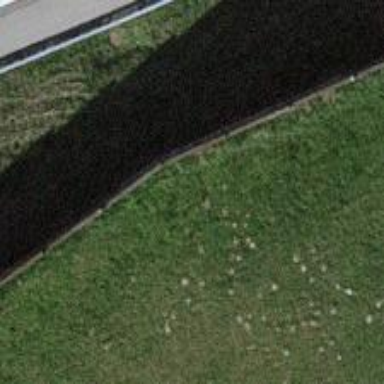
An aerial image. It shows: Noise barrier wall.